Aerial crown-view tile of a tropical tree (Barro Colorado Island, Panama), acquired 20250715:
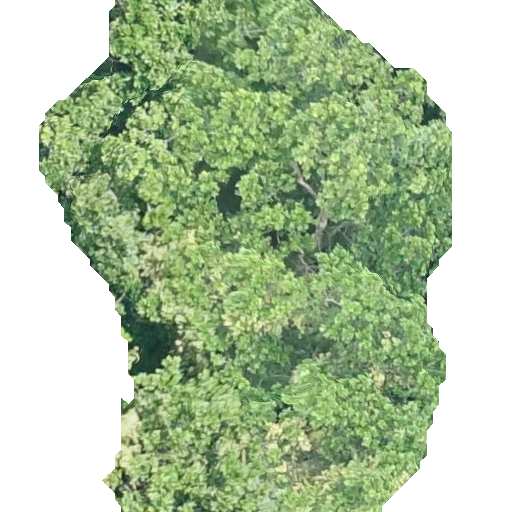
Species: Anacardium excelsum
GBIF accepted scientific name: Anacardium excelsum
Crown area: 278.27 m²